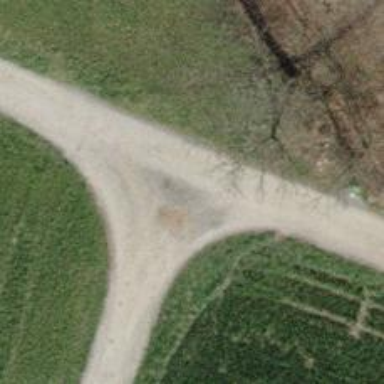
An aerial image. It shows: Pebblestone track with grade2 quality.